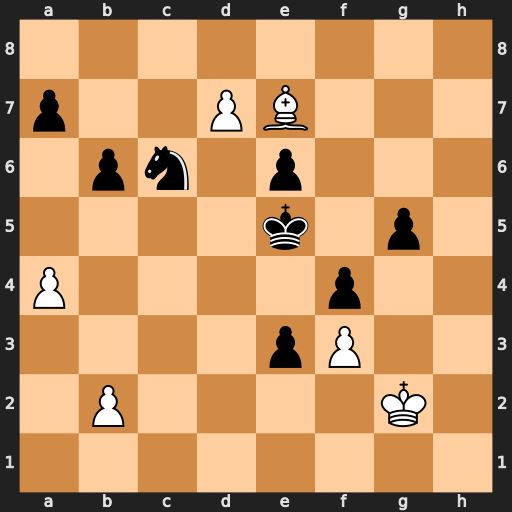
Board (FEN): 8/p2PB3/1pn1p3/4k1p1/P4p2/4pP2/1P4K1/8
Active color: w
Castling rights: -
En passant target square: -
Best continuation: b4 Kf5 b5